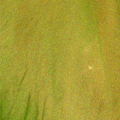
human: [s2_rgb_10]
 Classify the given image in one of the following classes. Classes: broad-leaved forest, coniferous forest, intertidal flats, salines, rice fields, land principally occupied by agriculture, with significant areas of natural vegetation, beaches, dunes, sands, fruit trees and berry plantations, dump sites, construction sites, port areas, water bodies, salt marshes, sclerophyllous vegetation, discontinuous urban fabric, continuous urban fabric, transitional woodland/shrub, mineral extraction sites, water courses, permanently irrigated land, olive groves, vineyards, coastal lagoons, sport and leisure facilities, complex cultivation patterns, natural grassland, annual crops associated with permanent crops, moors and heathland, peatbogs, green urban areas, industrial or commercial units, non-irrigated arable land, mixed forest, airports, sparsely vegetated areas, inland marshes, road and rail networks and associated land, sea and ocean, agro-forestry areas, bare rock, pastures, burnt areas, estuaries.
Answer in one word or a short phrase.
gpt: estuaries